Question: I am working with <URL> to automatically recognize license plates. While it works well with European license plates, it doesn't with my country. For example;

How could I edit the recourse files and syntax XML to support other countries?
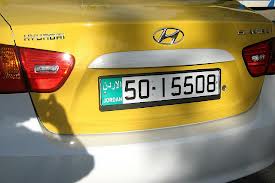
Answer: @michel_layyous - Here's the documentation by the author. Read Page 57:
<URL>
syntax.xml is essentially a regex file.
Using this page as an example:
<URL>
'''
<type name="russia">
<char content="abcehkmoptxy"/>
<char content="<PHONE>"/>
<char content="<PHONE>"/>
<char content="<PHONE>"/>
<char content="abcehkmoptxy"/>
<char content="abcehkmoptxy"/>
<char content="<PHONE>"/>
<char content="<PHONE>"/>
</type>
'''
This Russian license plate pattern is 8 characters. The first character can be any of those letters. The next 3 characters can be any number from their respective set. The next 2 characters can be any of those letters from their respective set, and the last 2 characters can be any of those letters from their respective set.
The next Russian license plate is just like the first Russian license plate, except one key difference:
'''
<type name="russia2">
<char content="abcehkmoptxy"/>
<char content="<PHONE>"/>
<char content="<PHONE>"/>
<char content="<PHONE>"/>
<char content="abcehkmoptxy"/>
<char content="abcehkmoptxy"/>
<char content="012"/>
<char content="<PHONE>"/>
<char content="<PHONE>"/>
</type>
'''
The 6th character can only be a 0, 1, or 2.
I also found a relevant blurb on this page:
<URL>
I found a very similar license plate for your country, however it consists of two rows. The first two numbers are on the top row, and there are 5 numbers on the bottom row. It looks like your country has 7 digits for your particular style of plate. I don't how the dot factors into the recognition of your plate, however, Page 58 of the author's documentation states:
> The correction of a plate means the replacement of
each invalid character by another one. If the
character
( )
i
p
at the i
th
position of the plate
P
does not match the selected pattern
( )
'
sel
P
, it will
be replaced by the first valid one from
( )
s
y
.
( )
s
y
is a sorted vector of output activities denoting
how much the recognized character is similar to an
individual character from the alphabet.
Heuristic analysis of a segmented plate can sometim
es incorrectly evaluate non-character
elements as characters. Acceptance of the non-chara
cter elements causes that the recognized
plate will contain redundant characters. Redundant
characters occur usually on sides of the
plate, but rarely in the middle.
If the recognized plate number is longer than the l
ongest syntax pattern, we can select the
nearest pattern, and drop the redundant characters
according to it.